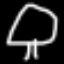
Label: mushroom